【题型】解答题　【知识点】解析几何　【难度】easy
已知椭圆$C$：$\frac{x^2}{a^2}+\frac{y^2}{b^2}=1(a>b>0)$的左、右焦点分别为$F_1$、$F_2$，上顶点为$A$，$\angle F_1AF_2=\frac{2\pi}{3}$，长轴的长为$4$。过右焦点$F_2$的直线$l$与椭圆交于$M$、$N$两点（非长轴端点）。

(1) 求椭圆的方程；

(2) 若直线$l$过椭圆的上顶点$A$，求$\triangle MNF_1$的面积。
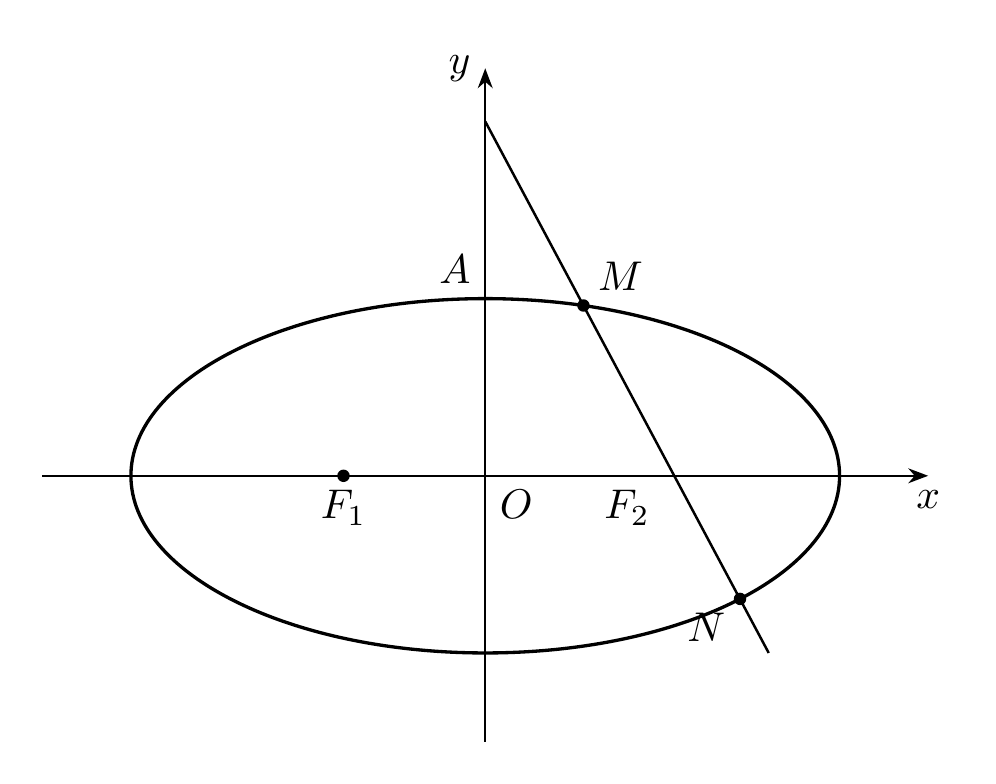
【解答】
\textbf{【答案】}
(1) $\frac{x^2}{4}+y^2=1$
(2) $\frac{8\sqrt{3}}{7}$

\vspace{1em}
\textbf{【分析】}
(1) 运用待定系数法求出$a=2$，$c=\sqrt{3}$，$b=1$，即可得出方程。

(2) 将直线方程求出来，直线曲线联立求出$|MN|$，运用点到直线距离公式求出$F_1$到直线$l$的距离，即可求出面积。

\vspace{1em}
\textbf{【解析】}
(1) 因为$\angle F_1AF_2=\frac{2\pi}{3}$，长轴的长为$4$，

所以$a=2$，$c=\sqrt{3}$，$b=1$，所以椭圆的方程为$\frac{x^2}{4}+y^2=1$。

---

(2) 因为$A(0,1)$，$F_2(\sqrt{3},0)$，若直线$l$过椭圆的上顶点$A$和右焦点$F_2$。

所以$l$：$y=-\frac{\sqrt{3}}{3}x+1$，则点$F_1$到直线$l$的距离为
$$
d=\frac{\left|-\frac{\sqrt{3}}{3}\times(-\sqrt{3})+1\right|}{\sqrt{\left(-\frac{\sqrt{3}}{3}\right)^2+1}}=\sqrt{3},
$$

由
$$
\begin{cases}
\frac{x^2}{4}+y^2=1, \\
y=-\frac{\sqrt{3}}{3}x+1,
\end{cases}
$$
得$7x^2-8\sqrt{3}x=0$，

所以$M(0,1)$，$N\left(\frac{8\sqrt{3}}{7},-\frac{1}{7}\right)$，则$|MN|=\sqrt{\left(\frac{8\sqrt{3}}{7}\right)^2+\left(-\frac{1}{7}-1\right)^2}=\frac{16}{7}$，

所以$S_{\triangle MNF_1}=\frac{1}{2}|MN|\cdot d=\frac{1}{2}\times\frac{16}{7}\times\sqrt{3}=\frac{8\sqrt{3}}{7}$。